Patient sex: M
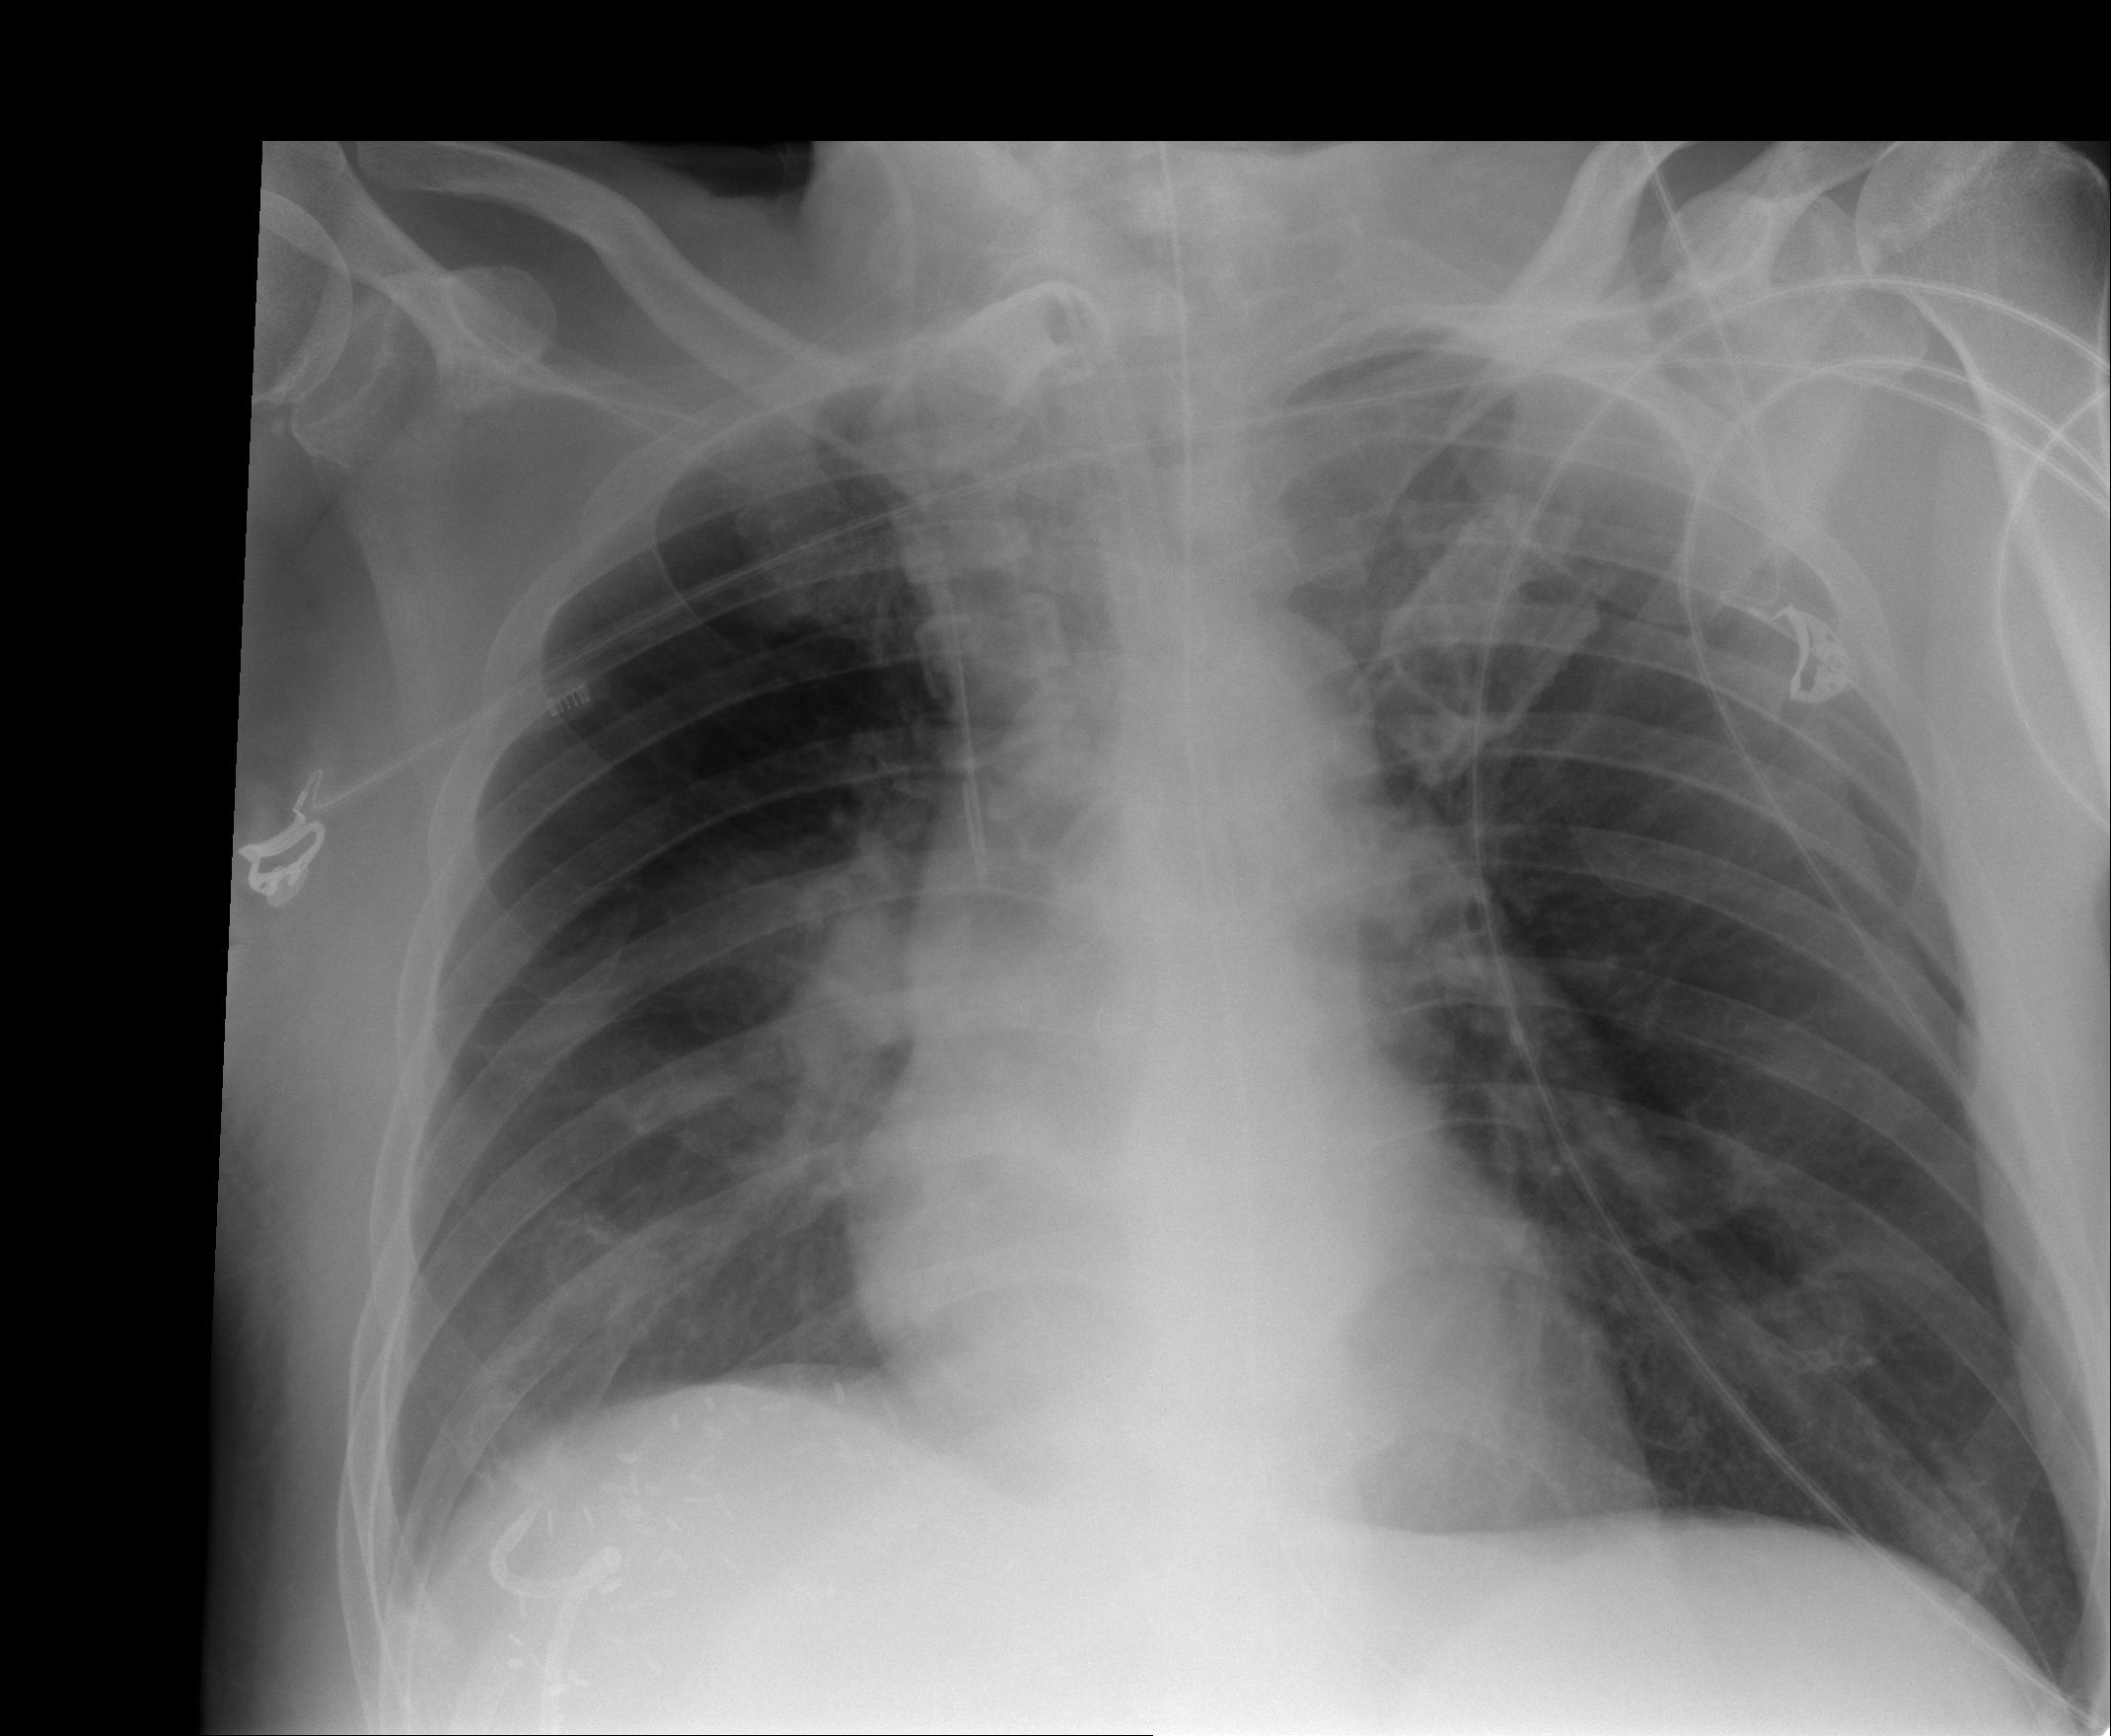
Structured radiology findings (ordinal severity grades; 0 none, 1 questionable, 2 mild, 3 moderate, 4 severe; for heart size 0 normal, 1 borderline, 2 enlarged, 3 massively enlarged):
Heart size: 0
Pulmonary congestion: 2
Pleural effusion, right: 0
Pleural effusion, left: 0
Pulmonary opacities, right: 0
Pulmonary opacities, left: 0
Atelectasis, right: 2
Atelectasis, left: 0